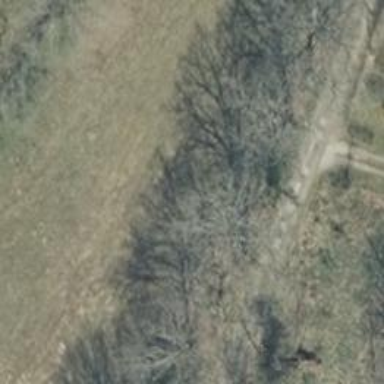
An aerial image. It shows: Avenue lined with deciduous broadleaved trees.